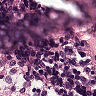
Metastatic tissue present: no